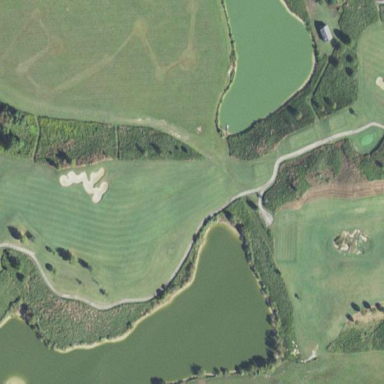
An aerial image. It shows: Area with grass used as rough in golf course.